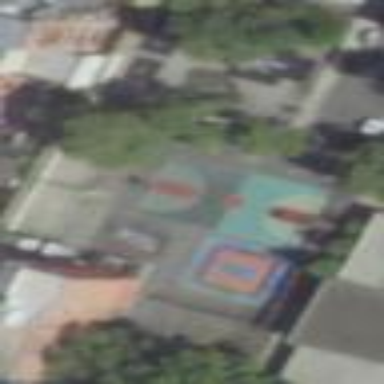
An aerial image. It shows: Playground area for leisure land.